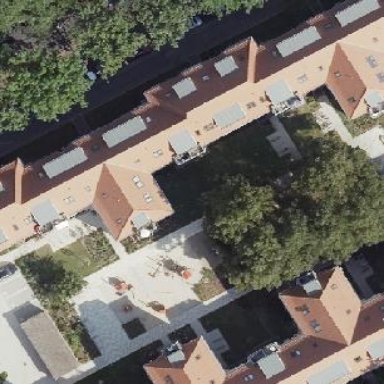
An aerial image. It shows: Hipped-roof building with apartments.